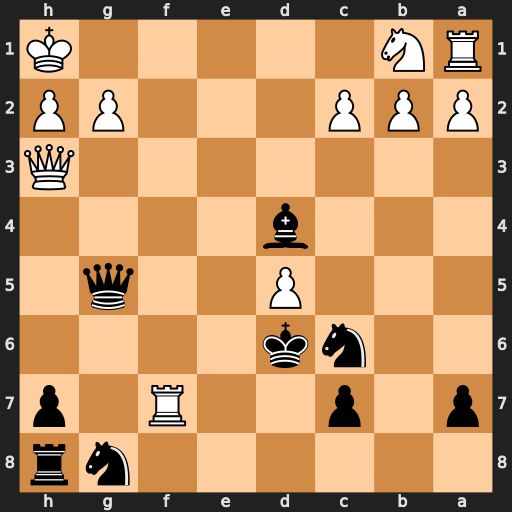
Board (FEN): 6nr/p1p2R1p/2nk4/3P2q1/3b4/7Q/PPP3PP/RN5K
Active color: b
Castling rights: -
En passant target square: -
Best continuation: Qc1+ Rf1 Qxf1#